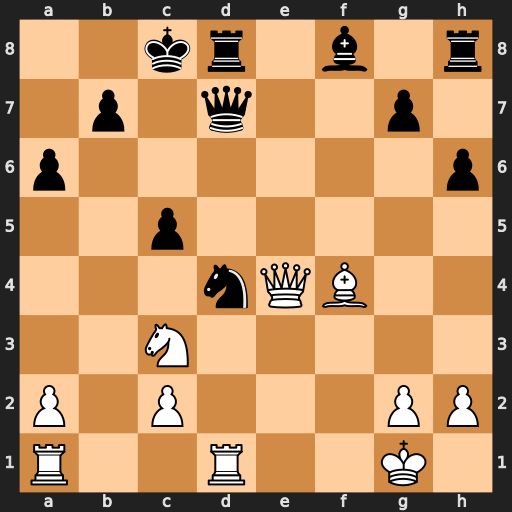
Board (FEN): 2kr1b1r/1p1q2p1/p6p/2p5/3nQB2/2N5/P1P3PP/R2R2K1
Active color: w
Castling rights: -
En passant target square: -
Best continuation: Rab1 Qc6 Na4 b5 Rxd4